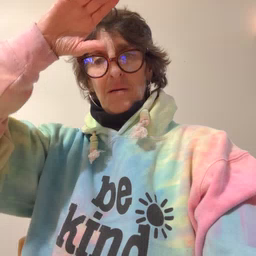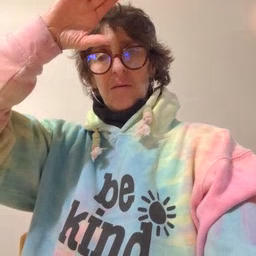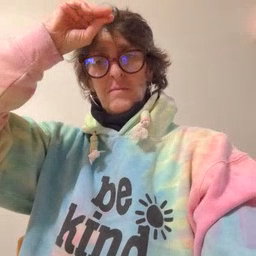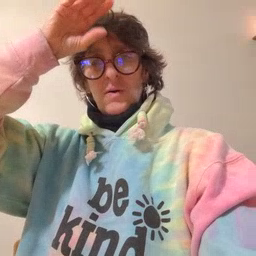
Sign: boy